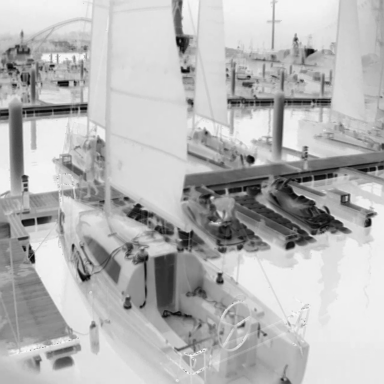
There are four sailboats in the infrared image.